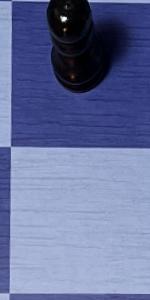
Label: Empty